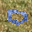
Label: 0